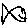
Label: fish